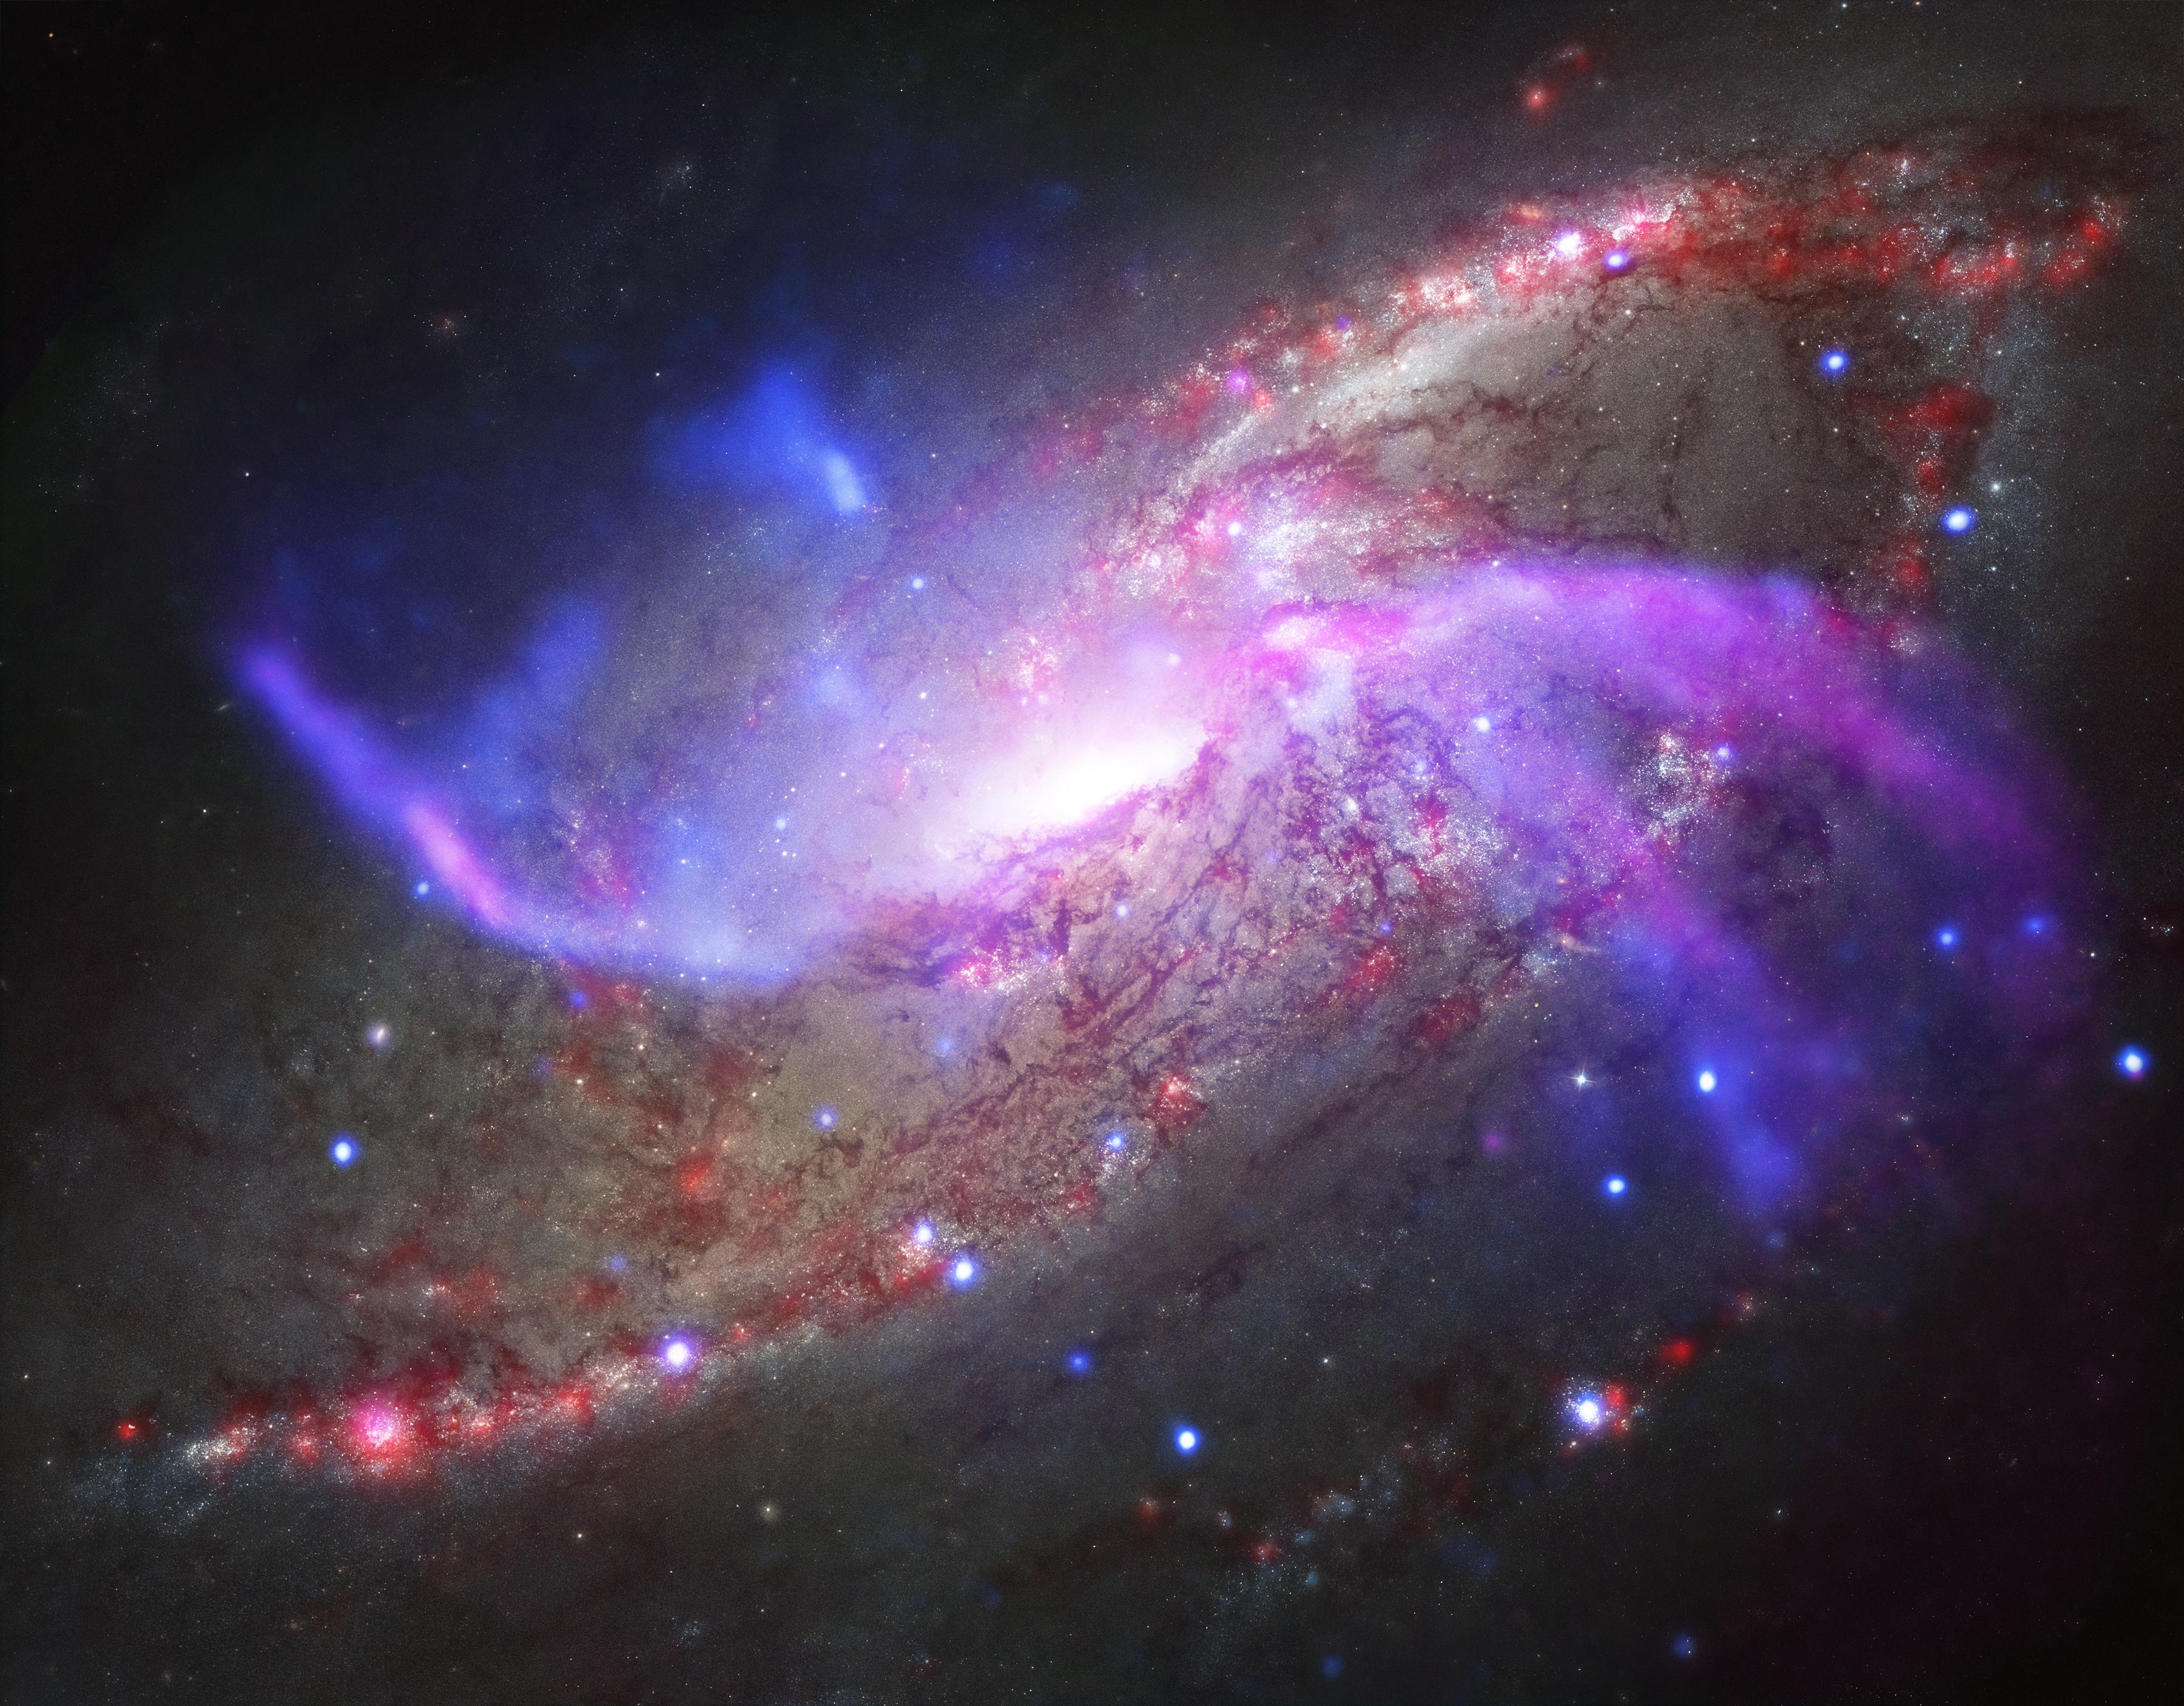
Galactic Pyrotechnics on Display Chandra X-ray Observatory,Hubble Space Telescope,Spitzer Space T